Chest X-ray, PA view. Patient: 54 years old, sex M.
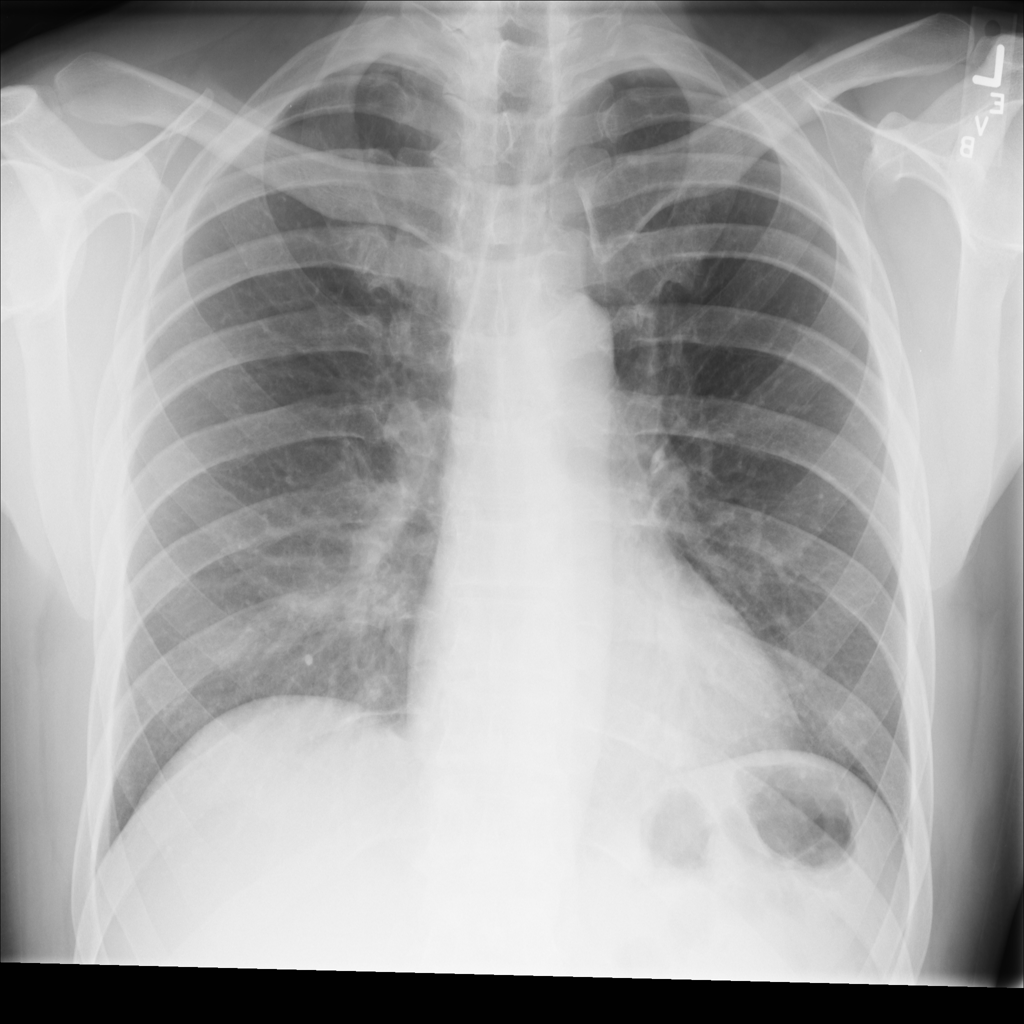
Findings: No Finding